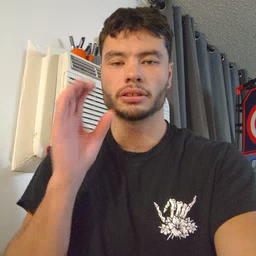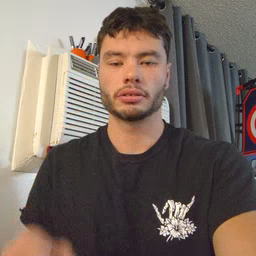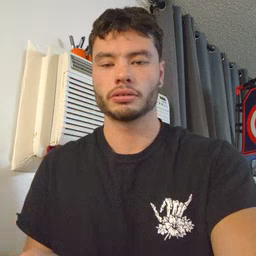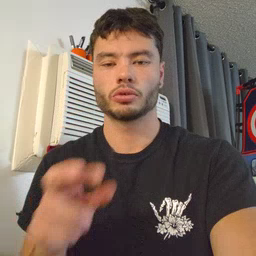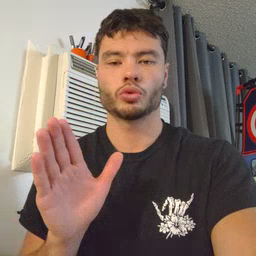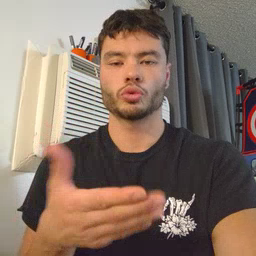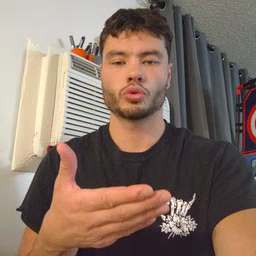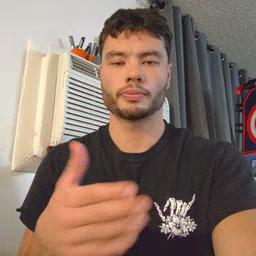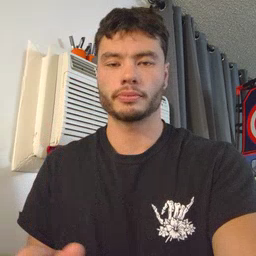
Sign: room